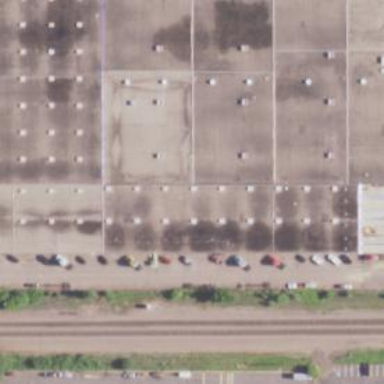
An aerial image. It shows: Warehouse.